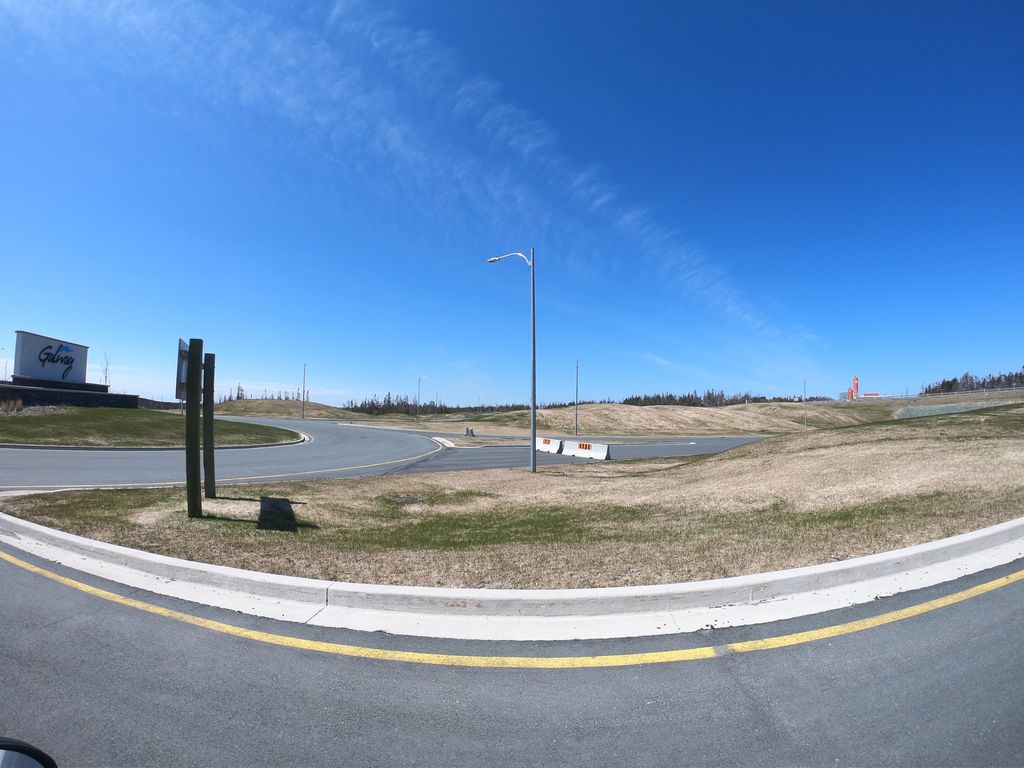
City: st_johns